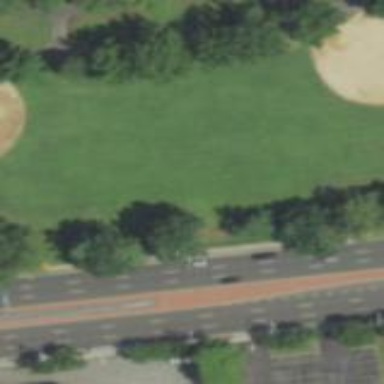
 suitable for both baseball and soccer sports."